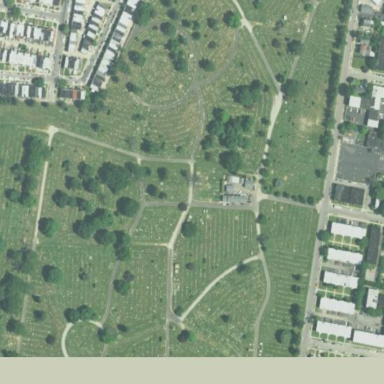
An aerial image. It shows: Cemetery.